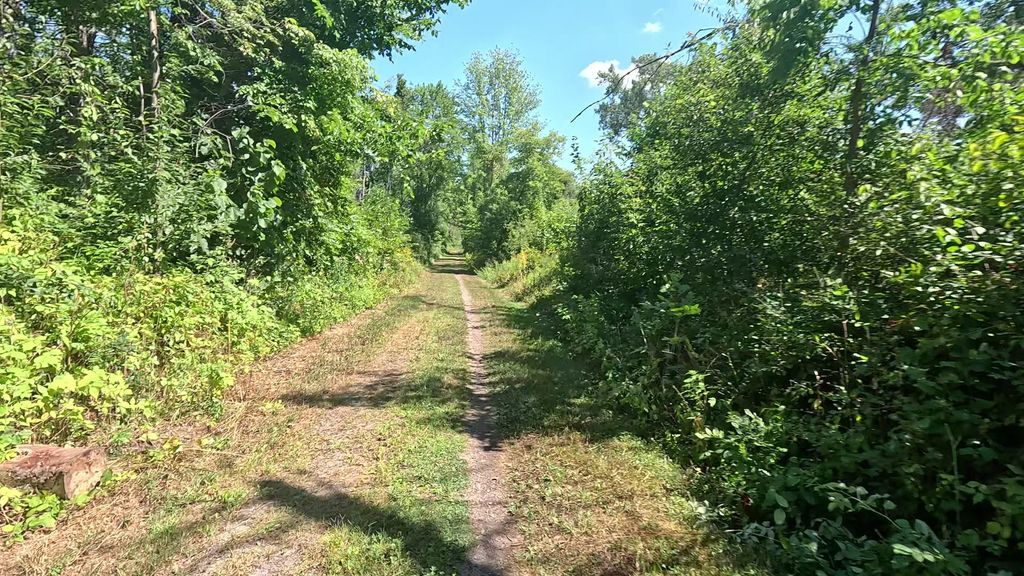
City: ottawa-gatineau